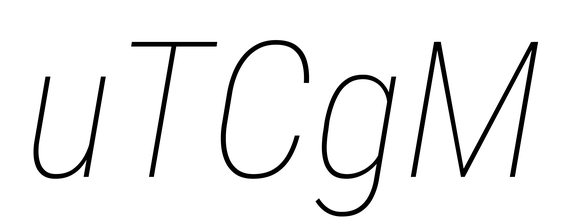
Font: Roboto-Italic_Condensed_Thin_Italic